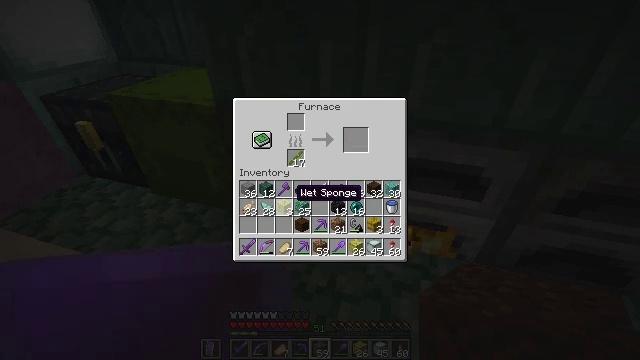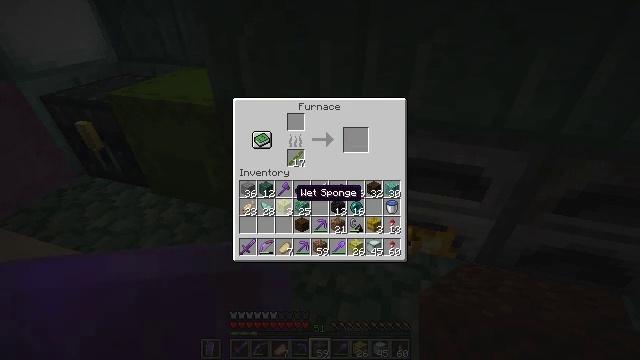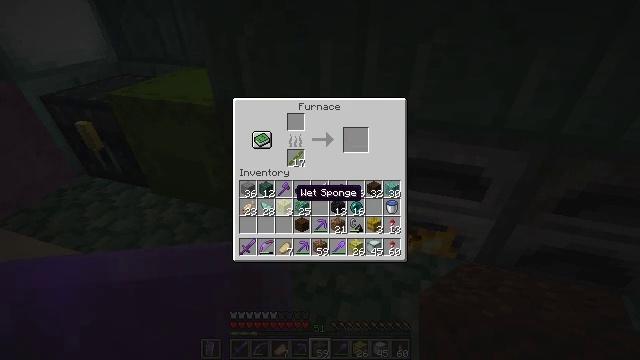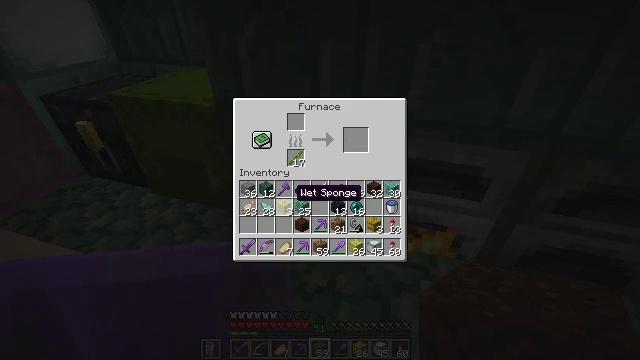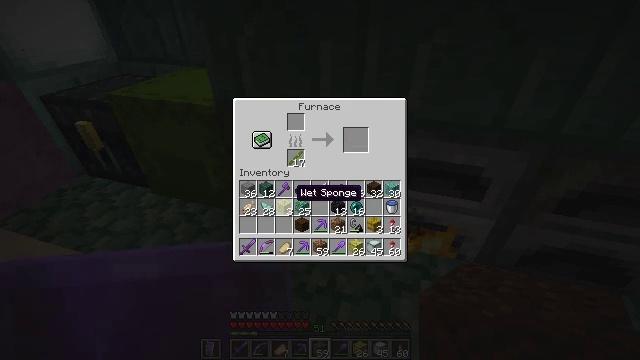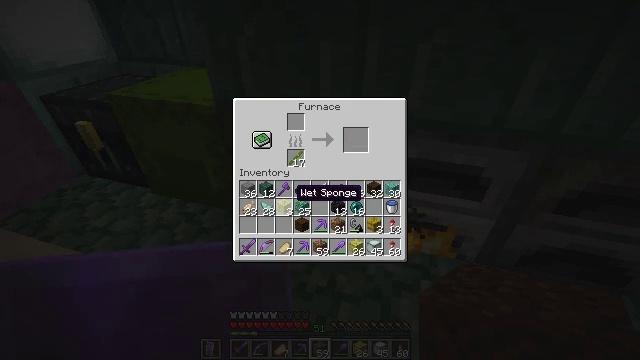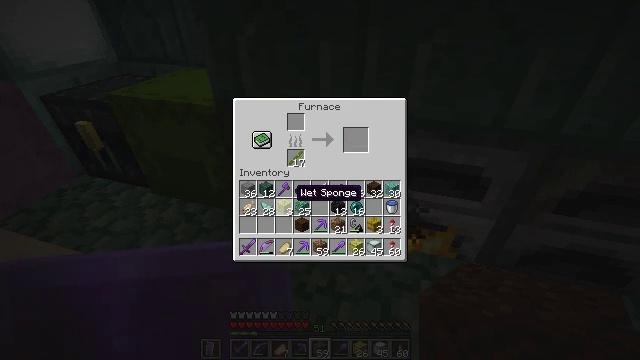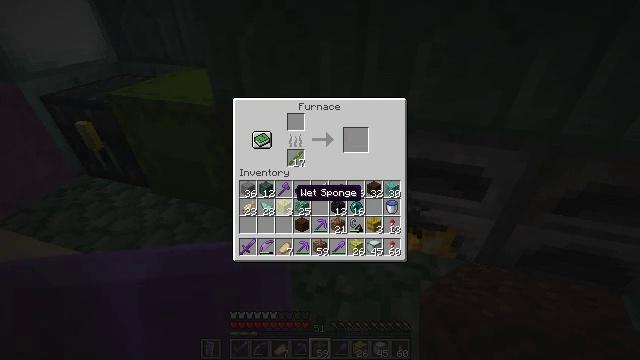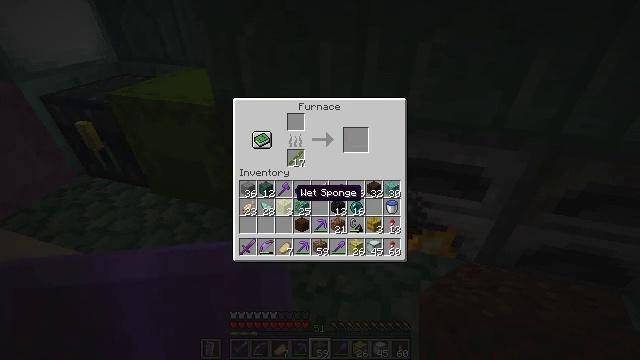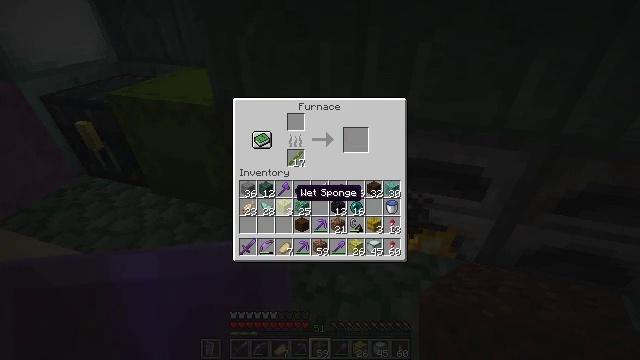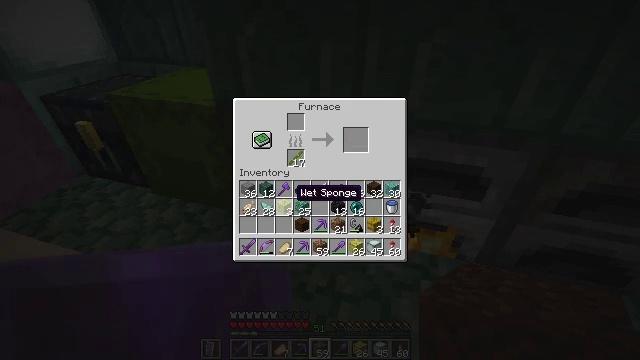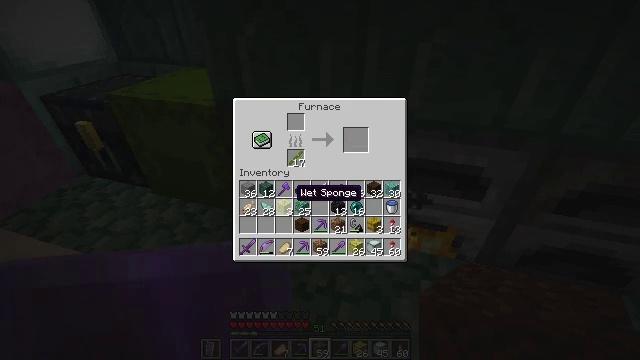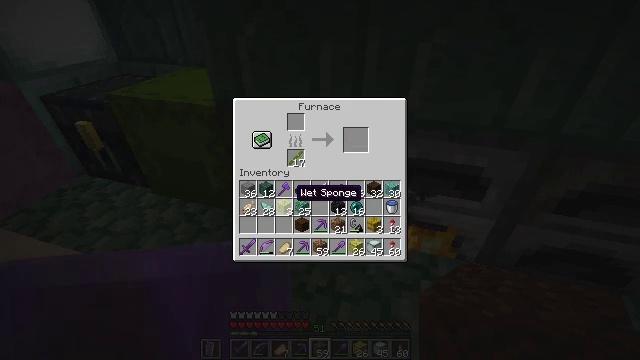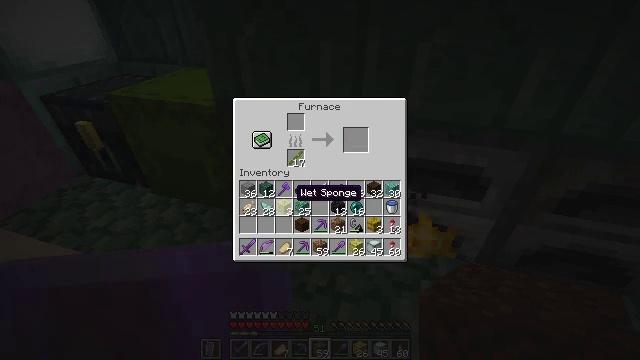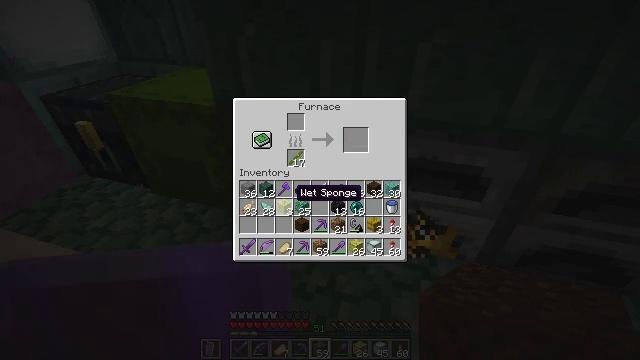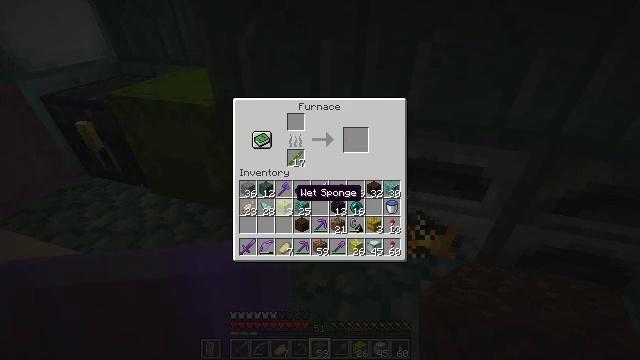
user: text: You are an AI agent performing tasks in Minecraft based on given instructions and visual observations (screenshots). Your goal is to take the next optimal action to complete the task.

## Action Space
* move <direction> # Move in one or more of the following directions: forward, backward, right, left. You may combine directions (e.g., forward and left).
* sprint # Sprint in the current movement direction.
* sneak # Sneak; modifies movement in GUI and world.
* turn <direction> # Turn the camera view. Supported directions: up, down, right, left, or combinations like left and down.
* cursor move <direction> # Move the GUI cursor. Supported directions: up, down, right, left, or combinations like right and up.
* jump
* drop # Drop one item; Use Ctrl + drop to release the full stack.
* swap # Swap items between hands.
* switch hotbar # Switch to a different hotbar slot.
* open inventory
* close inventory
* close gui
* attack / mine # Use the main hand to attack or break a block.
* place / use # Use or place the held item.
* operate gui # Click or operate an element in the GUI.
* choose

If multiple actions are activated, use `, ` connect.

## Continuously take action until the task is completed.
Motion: motion action
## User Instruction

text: craft item sponge
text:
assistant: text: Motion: no_op
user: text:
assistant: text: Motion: no_op
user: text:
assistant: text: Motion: no_op
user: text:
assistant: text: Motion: no_op
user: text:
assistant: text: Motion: no_op
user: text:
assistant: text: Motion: no_op
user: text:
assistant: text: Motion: no_op
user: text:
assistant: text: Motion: no_op
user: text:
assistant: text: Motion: no_op
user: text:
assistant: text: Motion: no_op
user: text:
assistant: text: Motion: no_op
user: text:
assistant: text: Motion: no_op
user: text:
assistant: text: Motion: no_op
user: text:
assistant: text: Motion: no_op
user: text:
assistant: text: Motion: no_op
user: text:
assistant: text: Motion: no_op
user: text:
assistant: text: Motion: no_op
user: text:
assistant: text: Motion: no_op
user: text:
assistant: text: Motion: no_op
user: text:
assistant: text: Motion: no_op
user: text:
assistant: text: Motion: no_op
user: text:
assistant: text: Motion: no_op
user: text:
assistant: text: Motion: no_op
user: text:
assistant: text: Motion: no_op
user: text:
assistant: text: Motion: no_op
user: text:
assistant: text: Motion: no_op
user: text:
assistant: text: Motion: no_op
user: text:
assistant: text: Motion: no_op
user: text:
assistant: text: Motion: no_op
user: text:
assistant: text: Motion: no_op